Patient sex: M
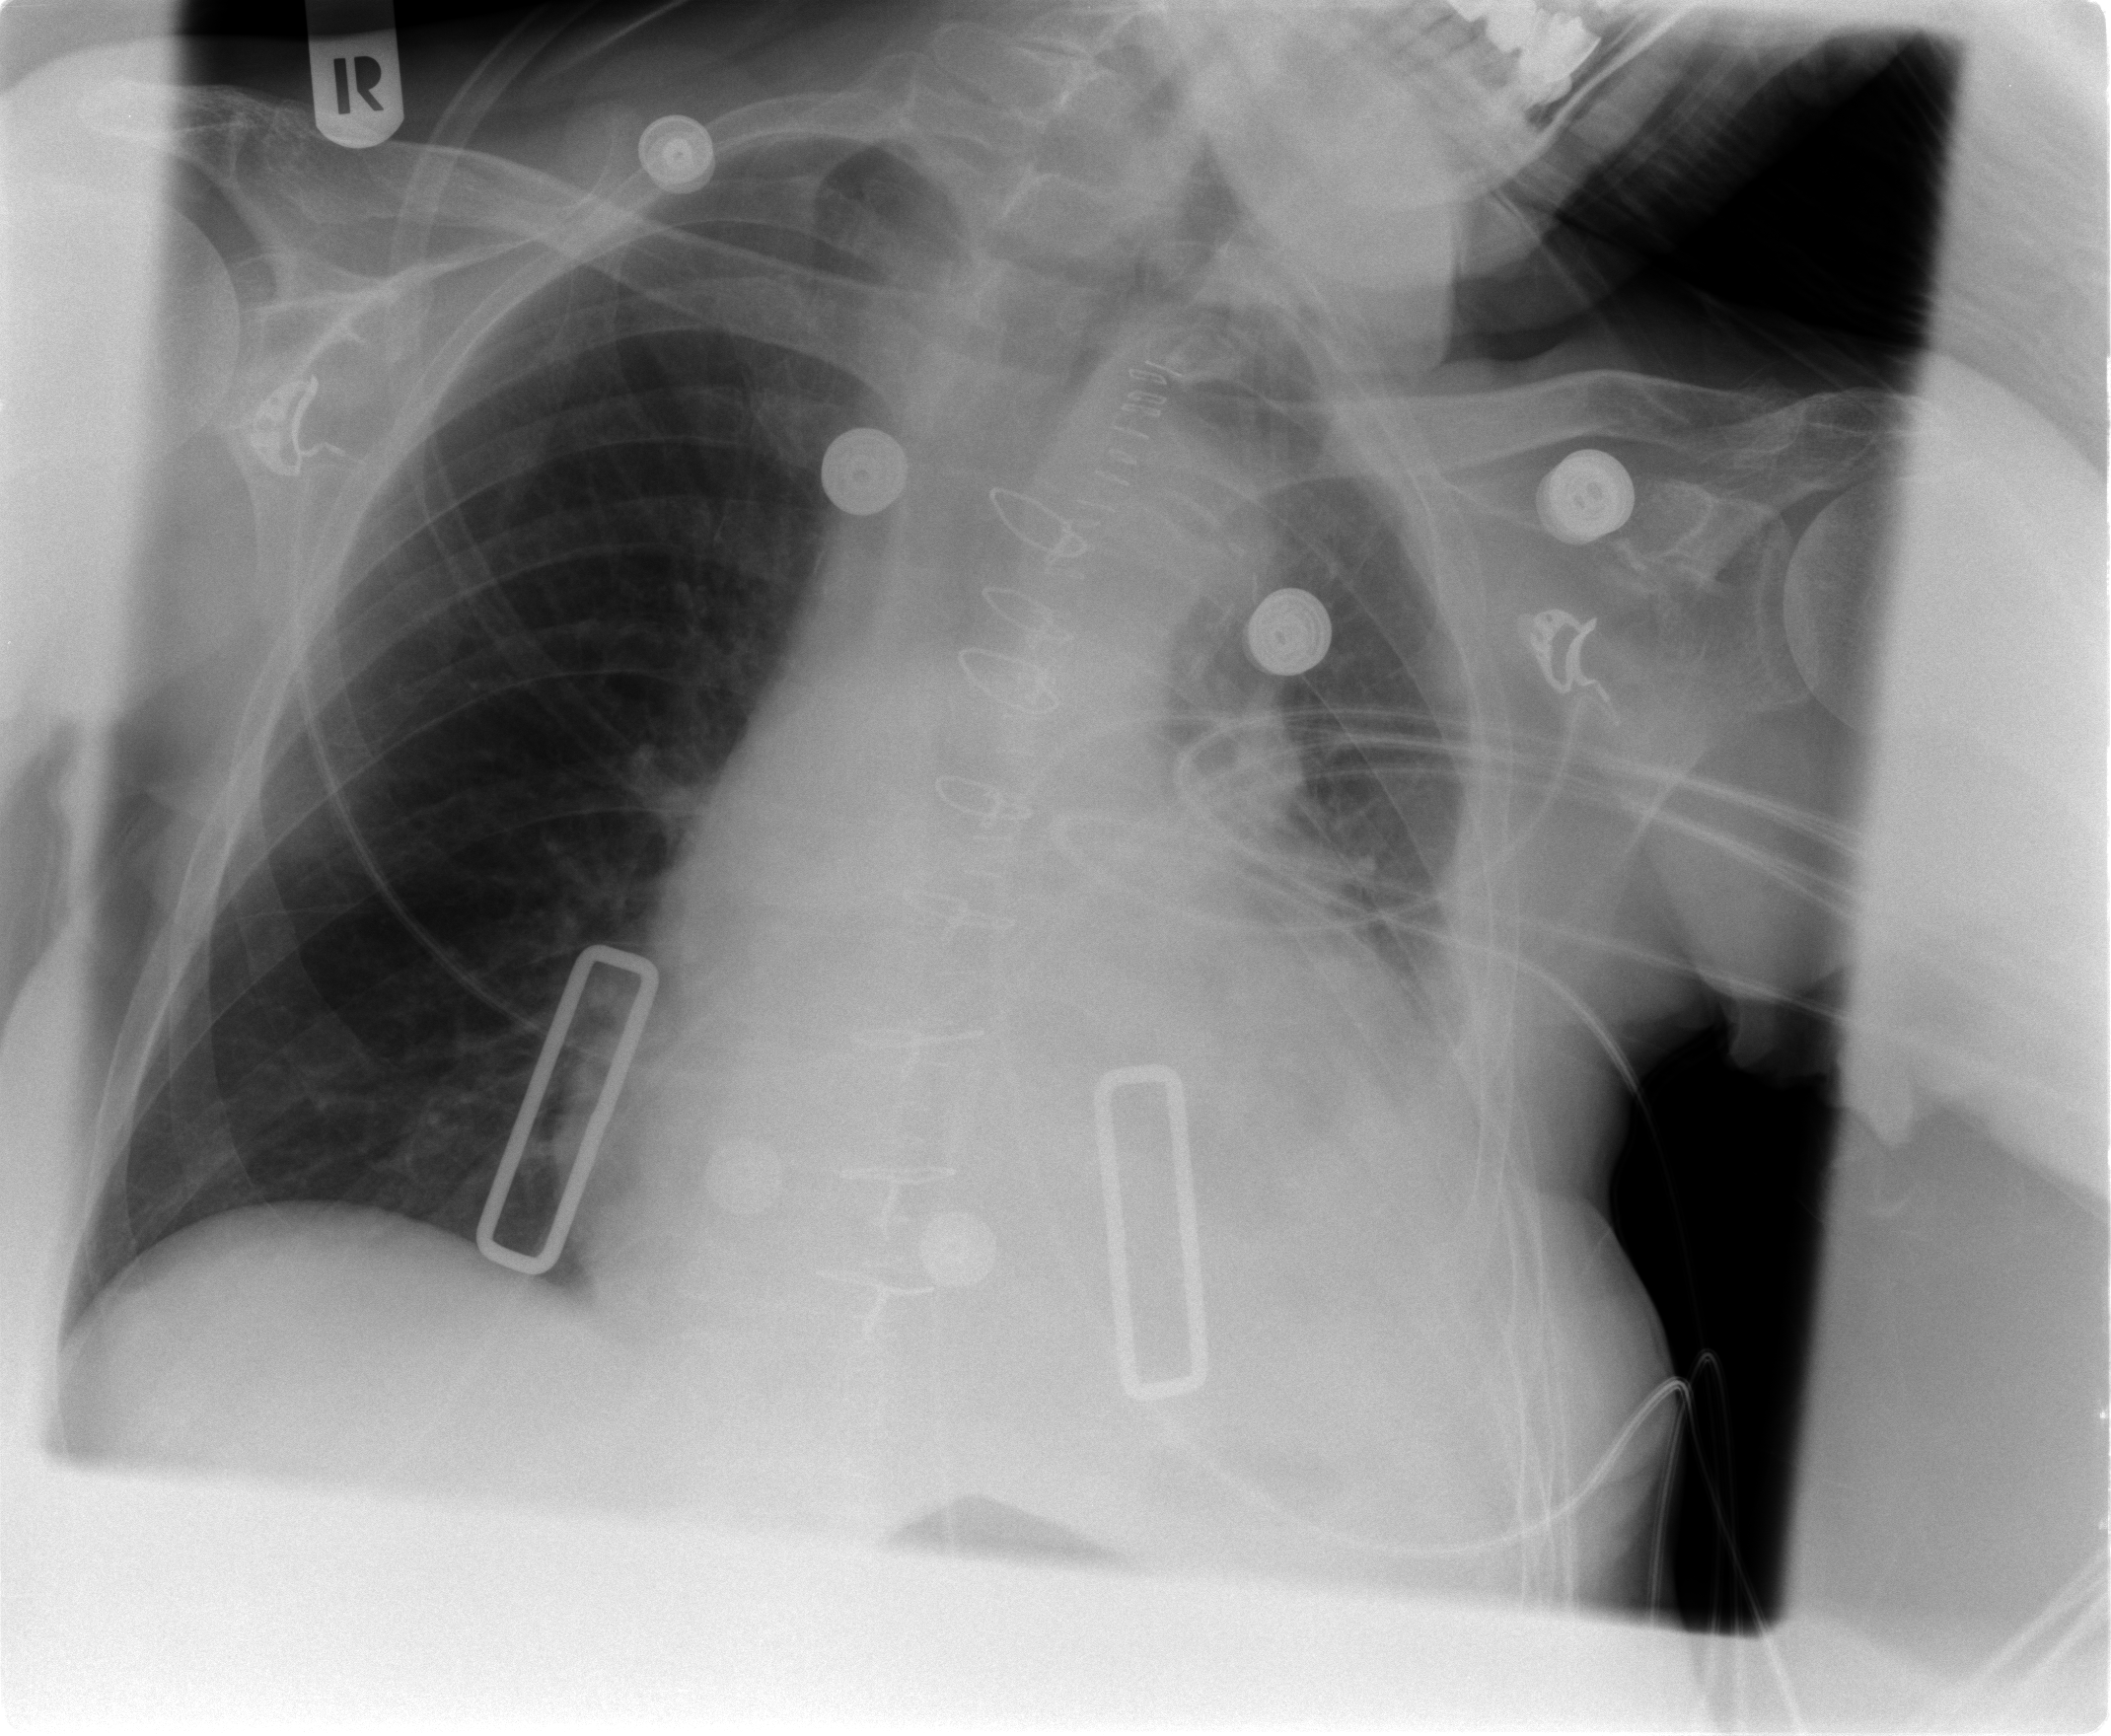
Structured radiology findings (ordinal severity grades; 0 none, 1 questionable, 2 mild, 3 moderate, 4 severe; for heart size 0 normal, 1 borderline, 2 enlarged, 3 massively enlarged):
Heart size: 2
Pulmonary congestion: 0
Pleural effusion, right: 0
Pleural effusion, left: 2
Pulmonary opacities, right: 0
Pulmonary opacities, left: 0
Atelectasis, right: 0
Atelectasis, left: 2